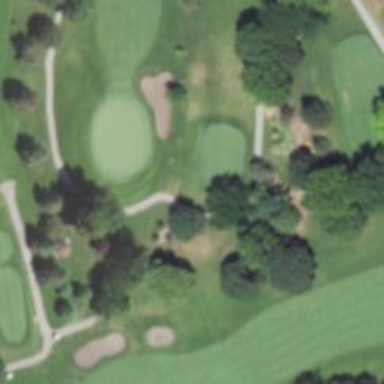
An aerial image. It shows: Path used for both walking and golf.